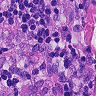
Metastatic tissue present: yes